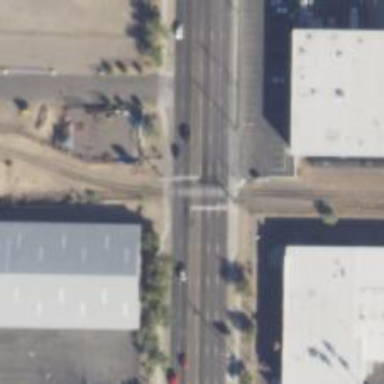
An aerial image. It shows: Level crossing with lights at the railway.